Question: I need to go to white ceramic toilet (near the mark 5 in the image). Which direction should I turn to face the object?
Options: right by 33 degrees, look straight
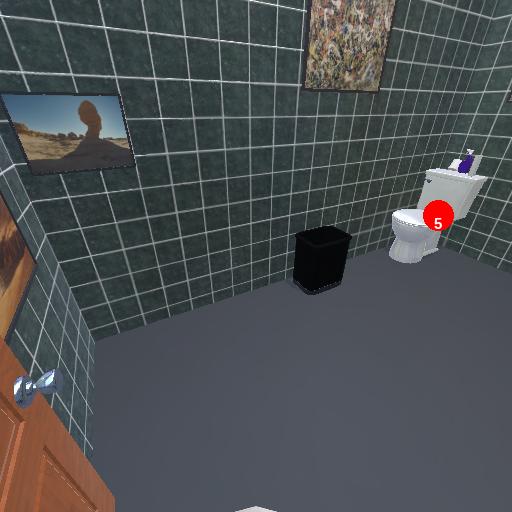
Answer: right by 33 degrees